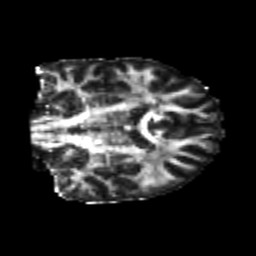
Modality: FA
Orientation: coronal
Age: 20
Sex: male
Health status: healthy
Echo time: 0.074 s